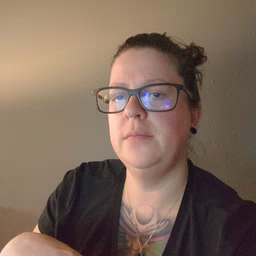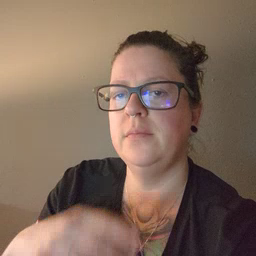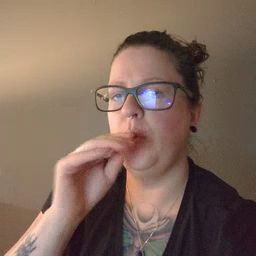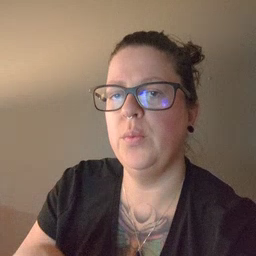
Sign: blow